Field crop: maize
Growth stage: 2
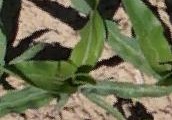
Species: maize